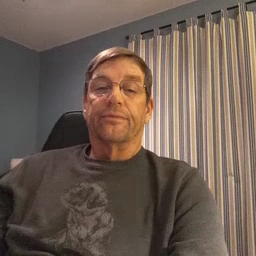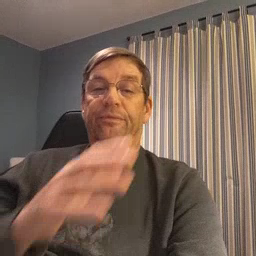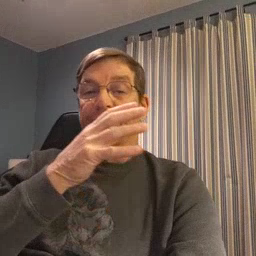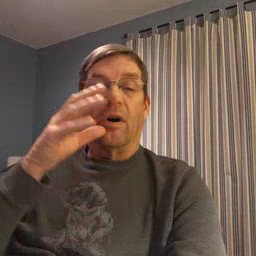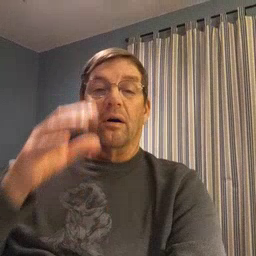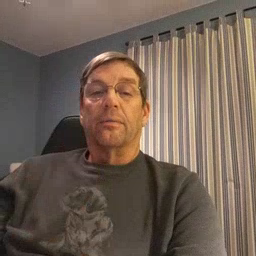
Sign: farm